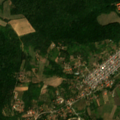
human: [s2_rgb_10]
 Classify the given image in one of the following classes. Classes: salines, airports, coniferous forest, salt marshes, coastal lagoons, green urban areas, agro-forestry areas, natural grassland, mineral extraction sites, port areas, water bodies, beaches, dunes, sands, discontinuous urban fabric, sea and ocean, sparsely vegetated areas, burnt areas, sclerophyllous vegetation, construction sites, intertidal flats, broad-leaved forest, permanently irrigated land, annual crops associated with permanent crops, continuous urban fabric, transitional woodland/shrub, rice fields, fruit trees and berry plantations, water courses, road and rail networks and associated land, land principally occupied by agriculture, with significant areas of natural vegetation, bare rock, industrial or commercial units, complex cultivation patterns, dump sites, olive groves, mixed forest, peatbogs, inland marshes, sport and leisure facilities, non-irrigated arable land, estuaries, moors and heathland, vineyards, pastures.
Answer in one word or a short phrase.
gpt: discontinuous urban fabric, complex cultivation patterns, land principally occupied by agriculture, with significant areas of natural vegetation, broad-leaved forest